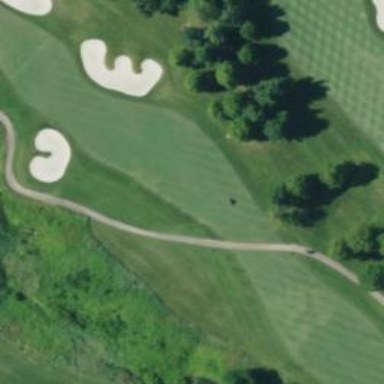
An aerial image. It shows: Golf hole.